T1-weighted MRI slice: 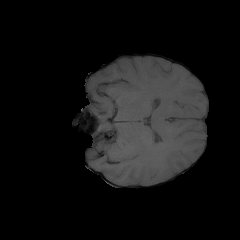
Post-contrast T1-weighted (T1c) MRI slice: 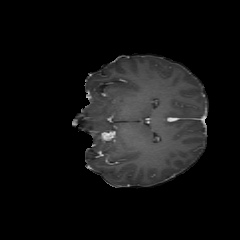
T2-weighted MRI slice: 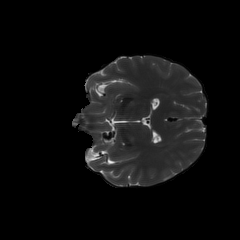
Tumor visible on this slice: no